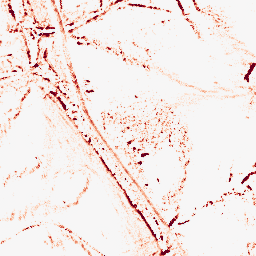
Category: morphological
Decomposition family: morphological_diamond
Decomposition parameters: operation: opening
radius: 3
Upsampling method: regularized
Upsampling parameters: scale: 2
lambda_reg: 0.01
Upsampling scale: 2